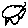
Label: sun